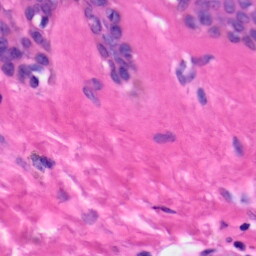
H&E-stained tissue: Skin